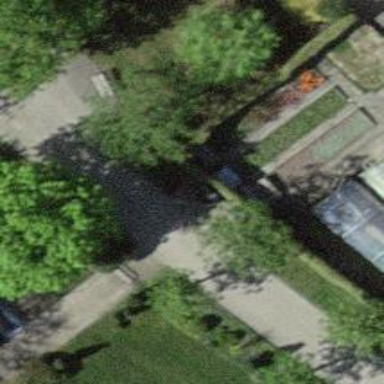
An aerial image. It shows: Footway with interlock surface.